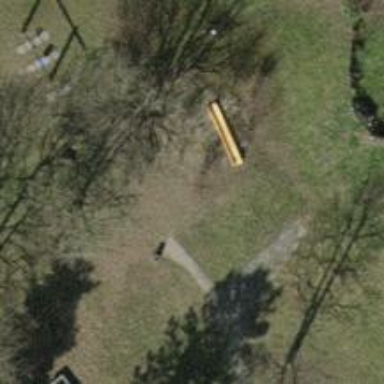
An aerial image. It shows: Playground with slide.